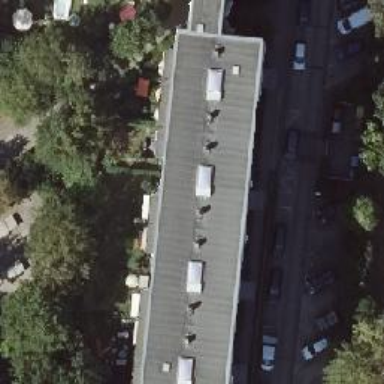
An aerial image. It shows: Apartment building with flat roof.